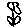
Label: flower